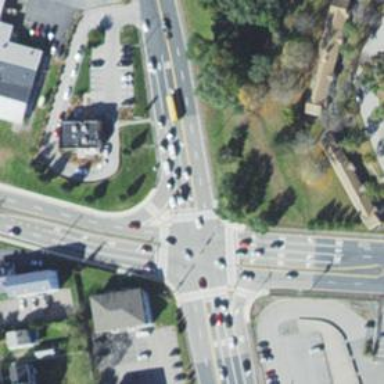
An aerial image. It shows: Traffic island located on footway.